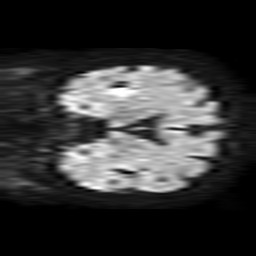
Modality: TRACE
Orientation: coronal
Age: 64
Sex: female
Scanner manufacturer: philips
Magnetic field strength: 1.5 T
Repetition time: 3.398 s
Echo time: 0.06922 s